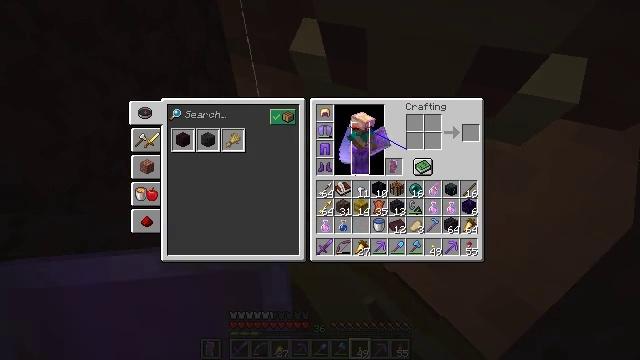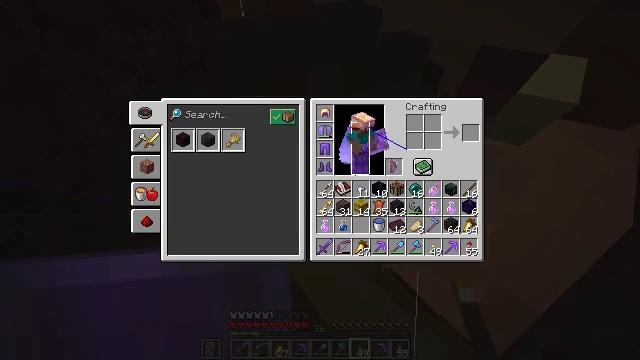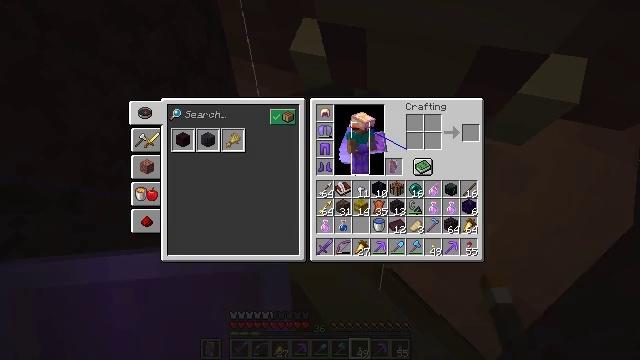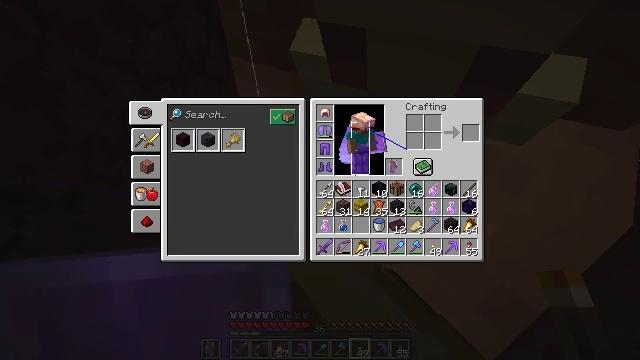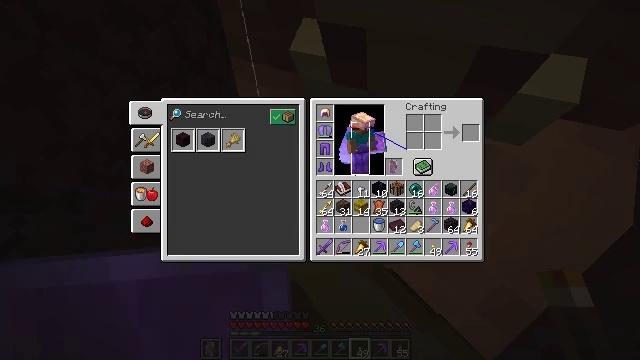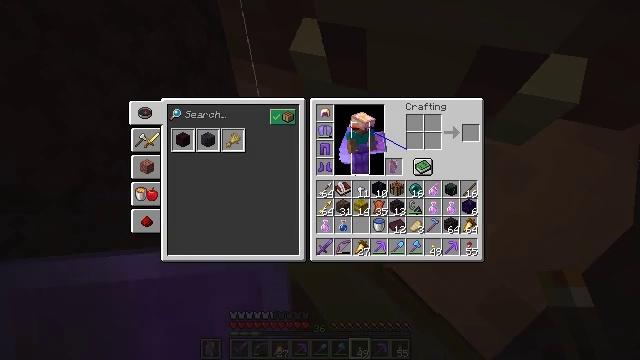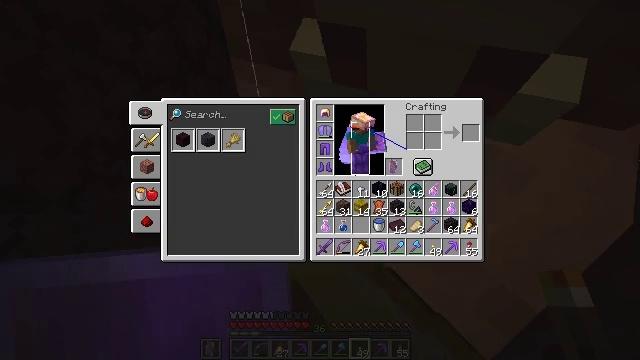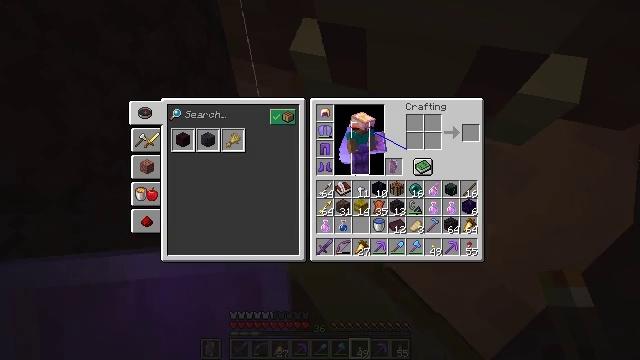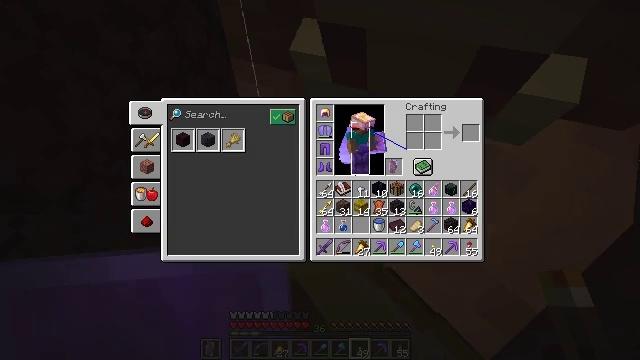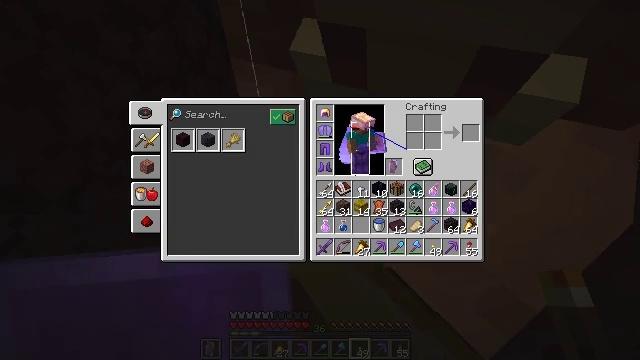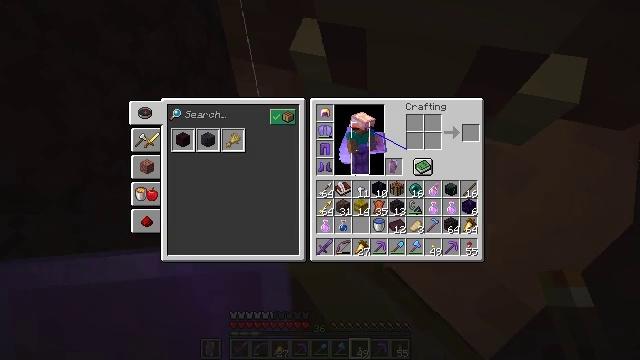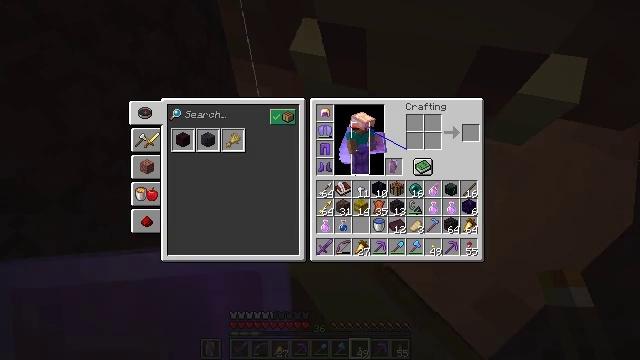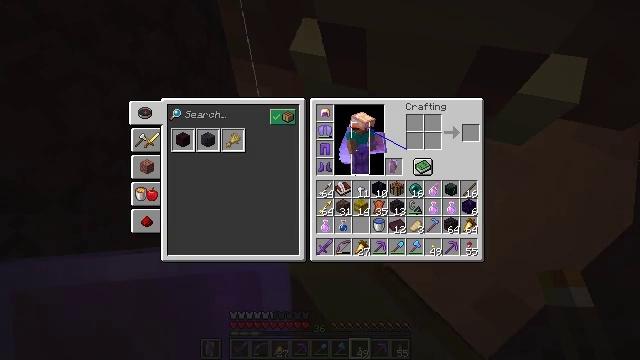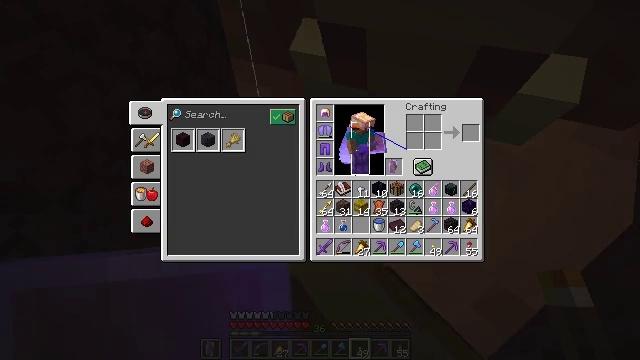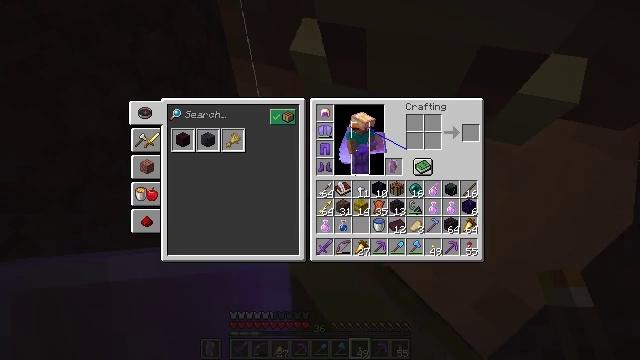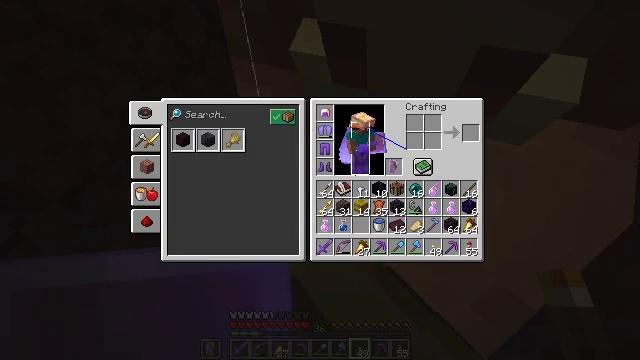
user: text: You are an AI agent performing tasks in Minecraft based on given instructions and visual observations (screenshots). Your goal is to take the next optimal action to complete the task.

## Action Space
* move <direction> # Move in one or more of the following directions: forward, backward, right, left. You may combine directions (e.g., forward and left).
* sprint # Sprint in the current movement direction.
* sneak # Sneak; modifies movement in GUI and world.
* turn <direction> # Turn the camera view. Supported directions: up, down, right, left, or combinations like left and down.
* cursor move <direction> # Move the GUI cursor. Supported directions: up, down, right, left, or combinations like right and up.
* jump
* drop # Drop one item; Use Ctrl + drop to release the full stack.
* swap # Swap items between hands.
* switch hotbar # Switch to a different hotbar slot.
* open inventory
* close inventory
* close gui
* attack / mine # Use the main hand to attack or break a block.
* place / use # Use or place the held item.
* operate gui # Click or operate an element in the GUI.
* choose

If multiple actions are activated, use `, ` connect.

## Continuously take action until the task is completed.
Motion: motion action
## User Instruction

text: Drop a spectral arrow.
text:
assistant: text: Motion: open gui
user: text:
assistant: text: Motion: no_op
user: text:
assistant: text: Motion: no_op
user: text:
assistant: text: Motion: no_op
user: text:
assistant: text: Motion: no_op
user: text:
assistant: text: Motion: no_op
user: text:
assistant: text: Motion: no_op
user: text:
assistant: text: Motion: no_op
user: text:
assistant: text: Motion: no_op
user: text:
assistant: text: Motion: no_op
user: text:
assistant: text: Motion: no_op
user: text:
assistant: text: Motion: no_op
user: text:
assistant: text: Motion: no_op
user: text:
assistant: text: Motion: no_op
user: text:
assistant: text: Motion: no_op
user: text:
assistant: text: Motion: no_op
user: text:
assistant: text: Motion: no_op
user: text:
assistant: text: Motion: no_op
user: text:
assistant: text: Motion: no_op
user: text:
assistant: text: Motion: no_op
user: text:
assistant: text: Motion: no_op
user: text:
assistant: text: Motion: no_op
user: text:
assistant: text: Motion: no_op
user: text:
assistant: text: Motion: no_op
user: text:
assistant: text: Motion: no_op
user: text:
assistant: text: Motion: no_op
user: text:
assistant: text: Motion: no_op
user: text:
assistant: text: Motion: no_op
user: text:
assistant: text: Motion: no_op
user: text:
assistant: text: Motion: no_op